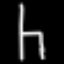
Label: chair